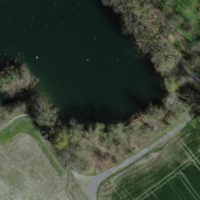
EUNIS habitat code: 23
Species observed at this site:
Populus tremula
Cornus sanguinea